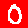
Digit: 0